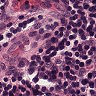
Metastatic tissue present: no